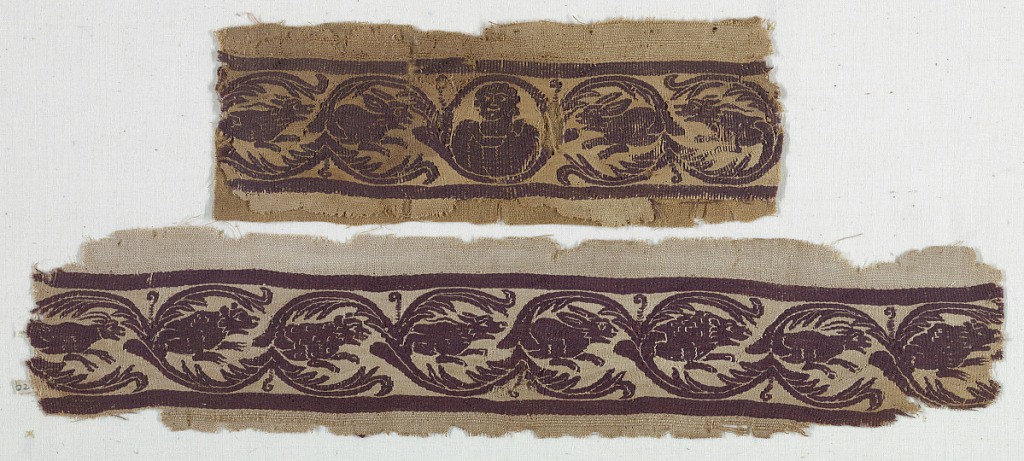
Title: Bands
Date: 3rd–4th century
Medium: Warp; S-spun linen. Wefts;S-spun linen, S-spun wool Technique: slit tapestry with supplementary wrapping
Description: Two bands form same piece. Curving leaves containing leaping animals. Bust of a man in the middle of B.